Question: I have a custom View which I draw an arc that represents the progress of an event like passed time between two dates. It looks like this:

I want to change stroke color of the arc between my arc coolor and red as time passes.
I have tried following but it doesn't work:
'''
remainingTimeProgress = (DonutProgress) rootView.findViewById(R.id.remainingTimeIndicator);
Integer colorFrom = getResources().getColor(R.color.donut_finished_color);
Integer colorTo = getResources().getColor(R.color.Red);
ValueAnimator colorAnimation = ValueAnimator.ofObject(new ArgbEvaluator(), colorFrom, colorTo);
colorAnimation.setDuration(currentTimeLength);
long passedTime = Calendar.getInstance().getTime().getTime() - currentDate.getTime();
colorAnimation.setCurrentPlayTime(passedTime);
colorAnimation.addUpdateListener(new ValueAnimator.AnimatorUpdateListener() {
@Override
public void onAnimationUpdate(final ValueAnimator animator) {
activity.runOnUiThread(new Runnable() {
@Override
public void run() {
Integer colorValue = (Integer) animator.getAnimatedValue();
remainingTimeProgress.setFinishedStrokeColor(colorValue);
}
});
}
});
colorAnimation.start();
'''
Here is my custom View code: <URL>
How can I do that?
I have experimented with some hard coded values for animation time like:
'''
colorAnimation.setDuration(15000);
colorAnimation.setCurrentPlayTime(0);
'''
And it has worked. But when I set the play time dynamically to passed time it doesn't change the color to color that should be at that time.
Do you have any idea what is the problem?
Setting current play time after start solved the problem.
'''
colorAnimation.start();
colorAnimation.setCurrentPlayTime(passedTime);
'''
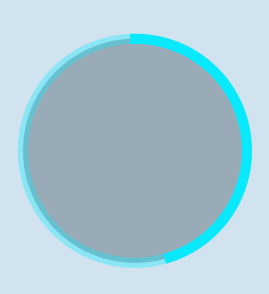
Answer: Call set current play time after start:
'''
colorAnimation.start();
colorAnimation.setCurrentPlayTime(passedTime);
'''